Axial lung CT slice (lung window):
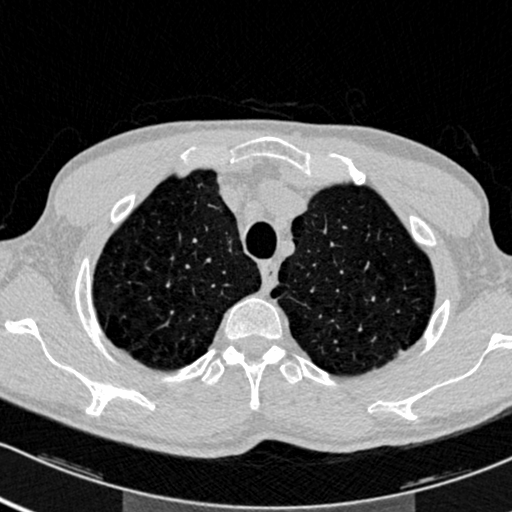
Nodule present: no